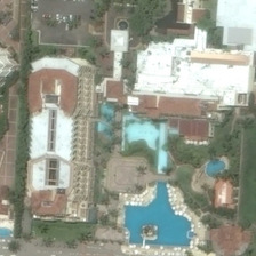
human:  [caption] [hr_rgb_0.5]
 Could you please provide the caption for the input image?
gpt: three pools with navy blue water in side and two pools with light blue water in the other side .

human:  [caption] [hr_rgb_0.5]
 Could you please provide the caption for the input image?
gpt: a dark gray highway besides the resort in it .

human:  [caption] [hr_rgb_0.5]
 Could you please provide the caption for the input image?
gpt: Some houses with red roofs are surrounded by many plants of it.

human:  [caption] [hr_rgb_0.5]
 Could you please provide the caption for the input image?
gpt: a resort with many plants and some houses in it .

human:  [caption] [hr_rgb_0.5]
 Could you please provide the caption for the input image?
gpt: Some houses have red roofs and are surrounded by many plants.